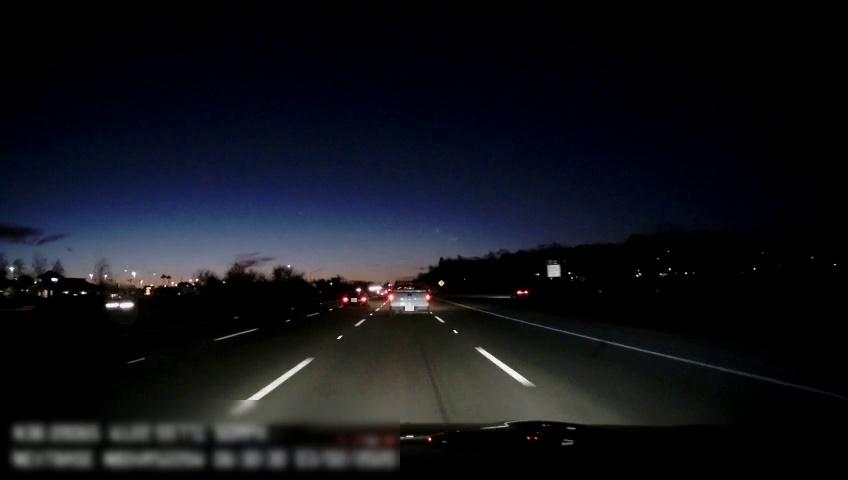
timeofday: Night
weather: Other
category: Drivable Space
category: Vehicles | Truck
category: Vehicles | Car
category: Vehicles | Car
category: Vehicles | Car
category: Lanes | Alternate Lane
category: Lanes | Alternate Lane
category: Lanes | Alternate Lane
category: Lanes | Alternate Lane